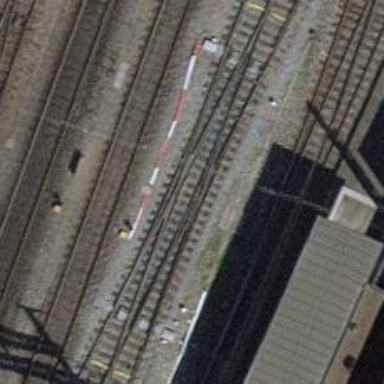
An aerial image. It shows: Single-track railway with electrified contact lines.